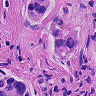
Metastatic tissue present: yes